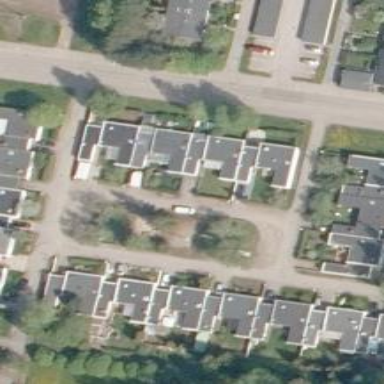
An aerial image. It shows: Neighborhood.